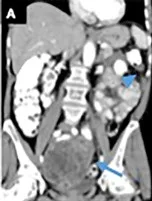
Patient 2. Contrast-enhanced computed tomography (CT) of the abdomen and pelvis at time of the symptoms (A) demonstrates a large pelvic mass with solid and cystic components (arrow), left upper quadrant peritoneal stranding, and peritoneal thickening (arrowhead). Patient underwent exploratory laparotomy revealing a ruptured pelvic mass and a small bowel tumor. After treatment with vincristine/adriamycin/cytoxan/olaratumab, the patient started treatment with pazopanib and underwent palliative radiation to the pelvis.
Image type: radiology (ct)